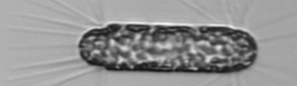
Label: Corethron_hystrix